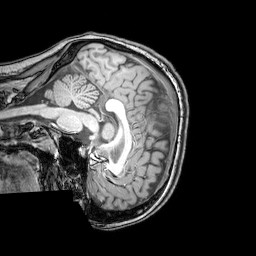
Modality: T1w
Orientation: sagittal
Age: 26
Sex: female
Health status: healthy
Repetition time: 0.081 s
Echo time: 0.037 s